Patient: sex M, age 32
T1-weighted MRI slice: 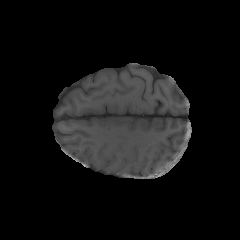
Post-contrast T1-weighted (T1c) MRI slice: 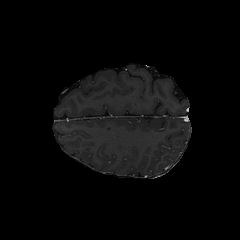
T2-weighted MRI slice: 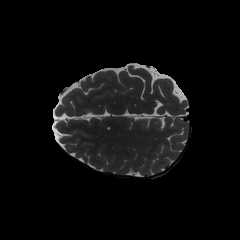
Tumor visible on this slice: no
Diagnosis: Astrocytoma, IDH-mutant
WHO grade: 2